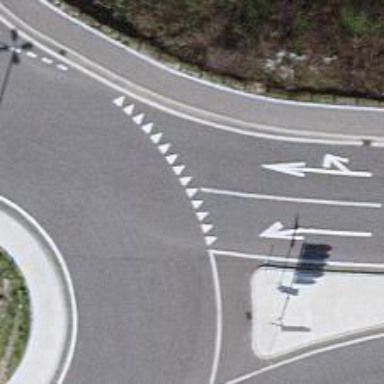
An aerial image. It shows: Road with "give way" sign.